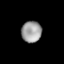
Tissue: lung
Cell type: Endothelial cells
Senescence score: 0.6976
Nuclear area (px): 424
Mean DAPI intensity: 155.467